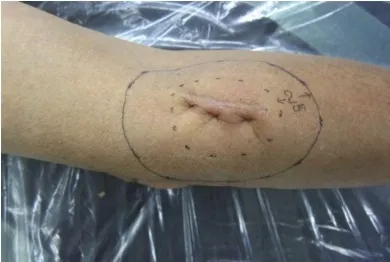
Additional excision. . (a) The lateral surgical margin was set at 20 mm.
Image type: medical_photograph (skin_photograph)